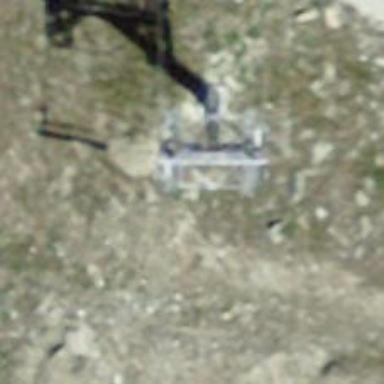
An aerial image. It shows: Pylon used for aerialway.